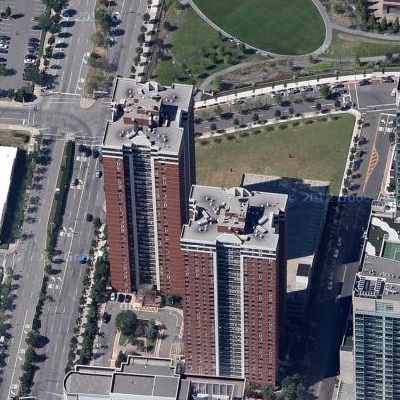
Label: Industry